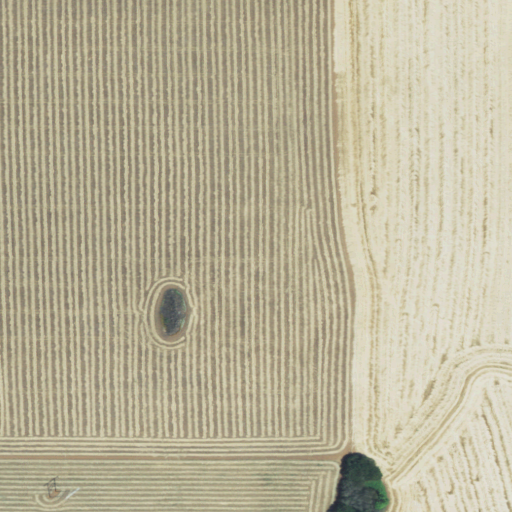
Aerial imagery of mountain in Oregon named Waldo Hills containing cultivated crops, pasture, shrub, and grassland